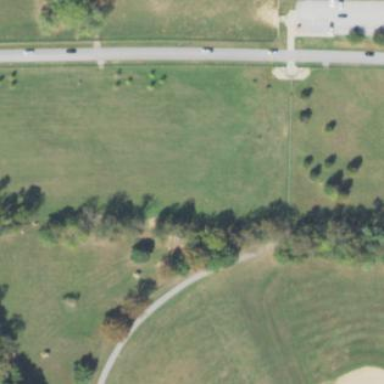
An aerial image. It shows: Dog park for leisure land.